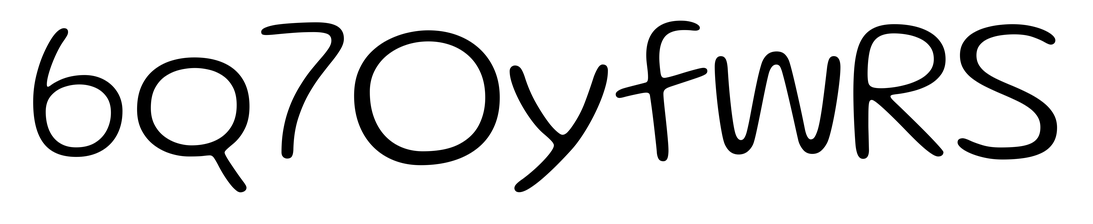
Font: Gluten_ExtraLight